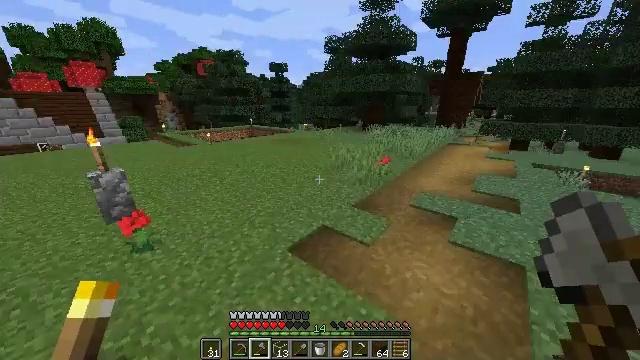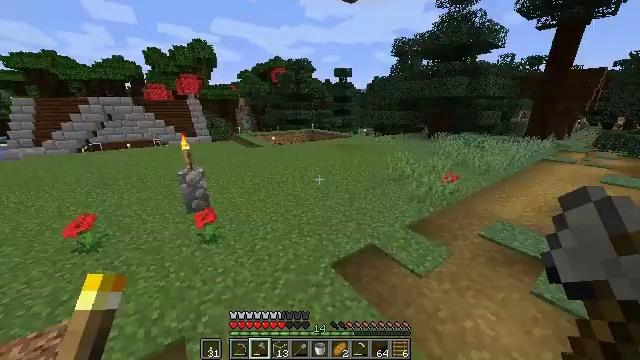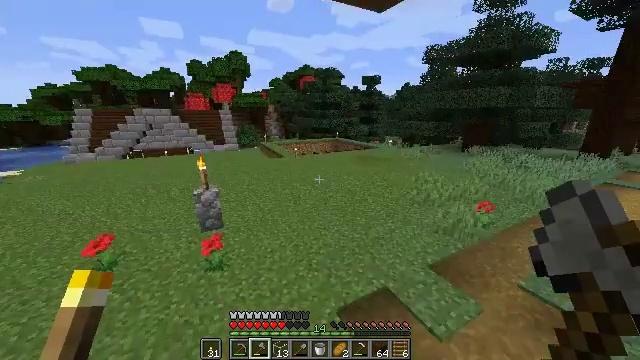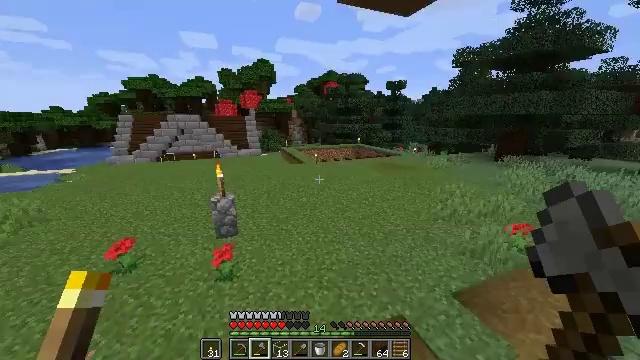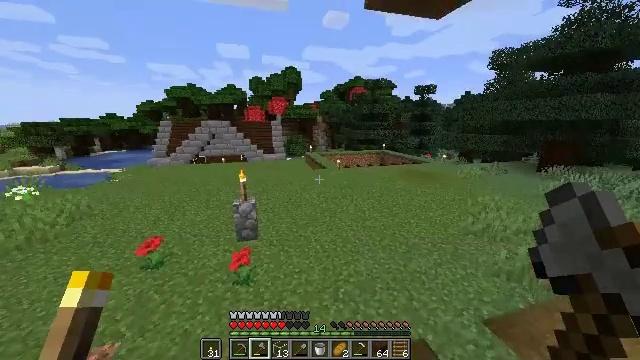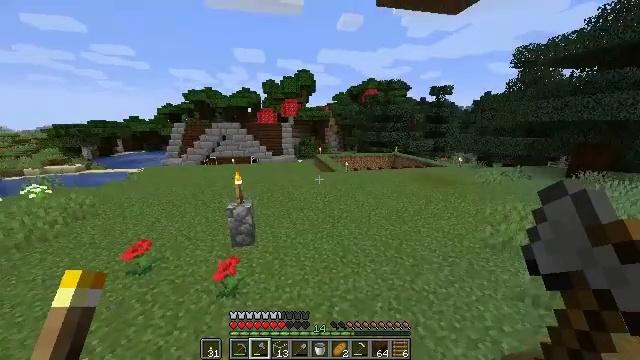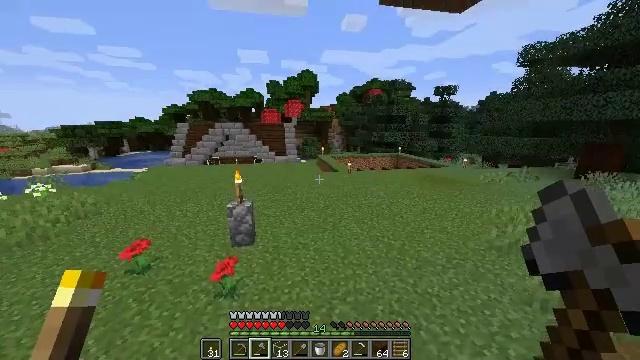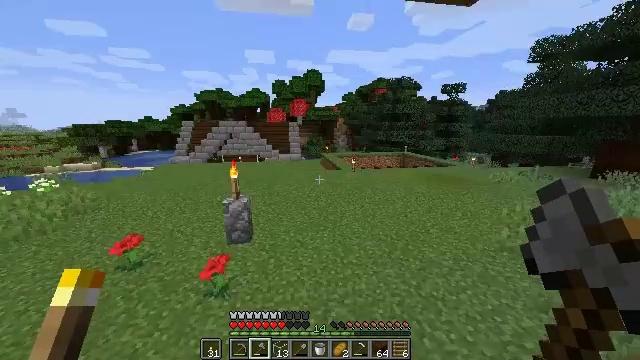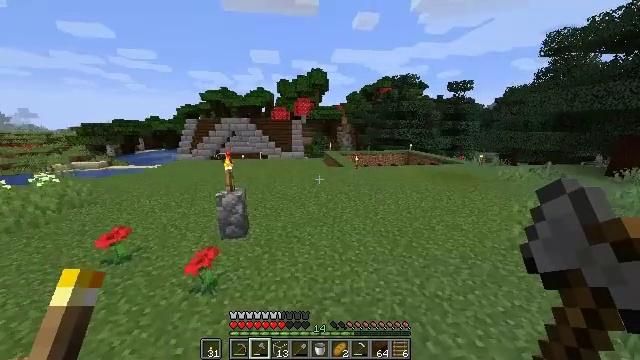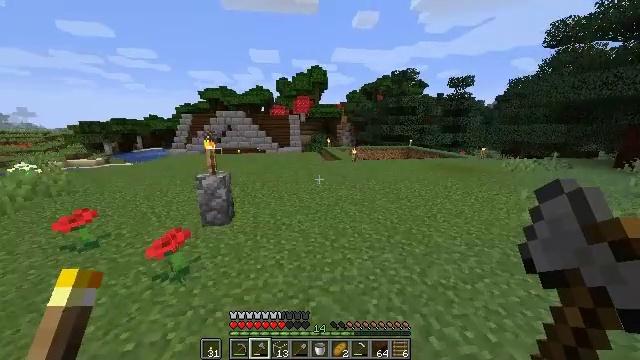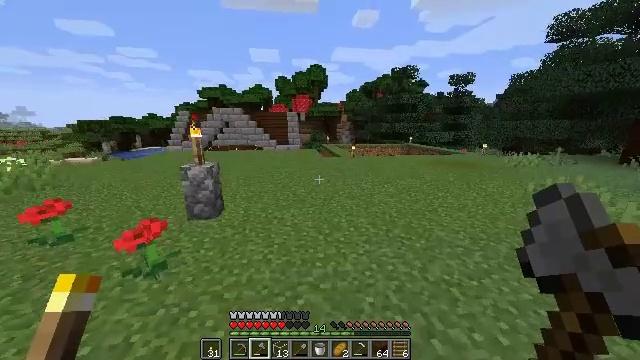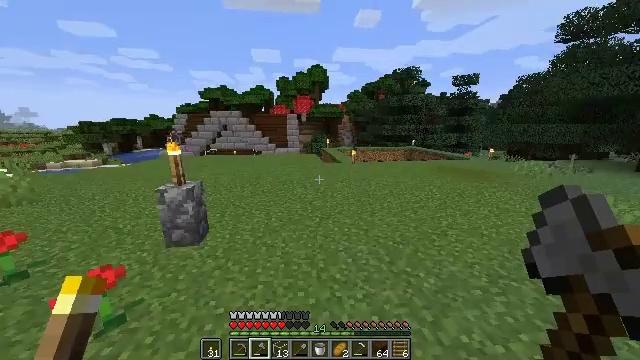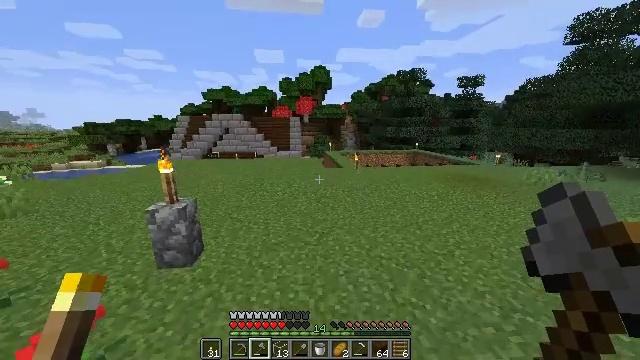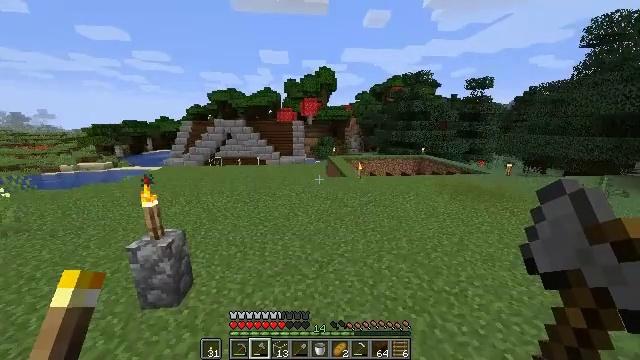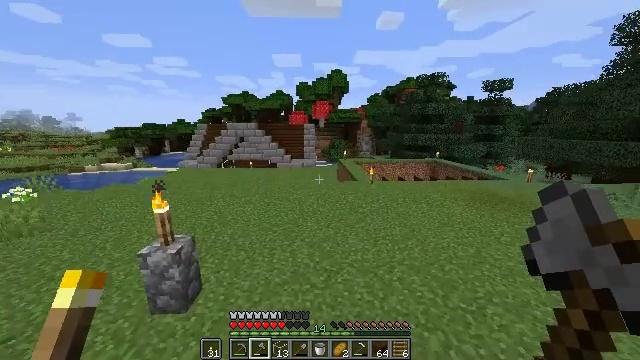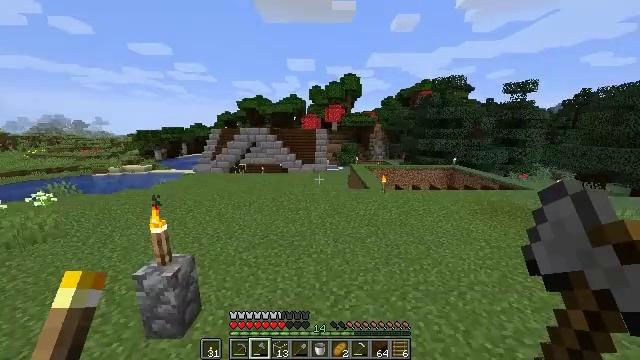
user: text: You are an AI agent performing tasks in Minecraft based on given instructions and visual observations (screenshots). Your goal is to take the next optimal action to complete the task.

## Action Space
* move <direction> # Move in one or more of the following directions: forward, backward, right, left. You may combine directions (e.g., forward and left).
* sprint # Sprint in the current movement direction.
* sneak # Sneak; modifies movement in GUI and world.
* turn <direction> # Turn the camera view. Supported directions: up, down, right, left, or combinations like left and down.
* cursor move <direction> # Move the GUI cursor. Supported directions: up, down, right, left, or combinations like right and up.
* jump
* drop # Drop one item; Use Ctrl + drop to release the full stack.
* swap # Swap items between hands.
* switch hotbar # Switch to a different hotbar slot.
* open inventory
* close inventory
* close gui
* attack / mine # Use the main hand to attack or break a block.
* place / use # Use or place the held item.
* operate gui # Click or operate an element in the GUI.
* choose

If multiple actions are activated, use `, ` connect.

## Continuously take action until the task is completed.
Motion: motion action
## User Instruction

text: Craft multiple cobblestone wall pieces with cobblestone.
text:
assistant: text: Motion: move forward, turn left, jump
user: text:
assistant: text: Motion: move forward, turn left and up, jump
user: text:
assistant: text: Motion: move forward, turn left and up, jump
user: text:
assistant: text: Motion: move forward, turn left and up, jump
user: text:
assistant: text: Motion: move forward, turn left, jump
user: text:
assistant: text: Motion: move forward, jump
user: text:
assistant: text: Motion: move forward, turn left, jump
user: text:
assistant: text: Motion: move forward, turn left, jump
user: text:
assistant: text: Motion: move forward, sprint, jump
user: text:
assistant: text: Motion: move forward, sprint, jump
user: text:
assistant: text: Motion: move forward, sprint, jump
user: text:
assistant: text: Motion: move forward, sprint, jump
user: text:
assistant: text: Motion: move forward, turn left, jump
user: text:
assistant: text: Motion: move forward, turn left, jump
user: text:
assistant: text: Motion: move forward, turn left, jump
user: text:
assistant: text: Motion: move forward, turn left, jump
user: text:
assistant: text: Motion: move forward, turn left, jump
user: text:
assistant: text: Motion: move forward, turn left, jump
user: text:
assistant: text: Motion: move forward, jump
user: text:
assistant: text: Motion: move forward, jump
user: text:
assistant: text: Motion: move forward, sprint, jump
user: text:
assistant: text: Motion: move forward, sprint, jump
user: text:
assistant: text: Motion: move forward, sprint, jump
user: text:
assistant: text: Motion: move forward, sprint, jump
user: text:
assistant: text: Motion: move forward, turn right, jump
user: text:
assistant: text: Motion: move forward, jump
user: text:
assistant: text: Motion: move forward, turn left, jump
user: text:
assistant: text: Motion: move forward, jump
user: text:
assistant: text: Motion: move forward, jump
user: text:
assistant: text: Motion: move forward, jump